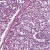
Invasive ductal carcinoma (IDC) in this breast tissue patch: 1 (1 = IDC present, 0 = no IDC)